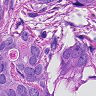
Metastatic tissue present: yes